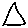
Label: triangle